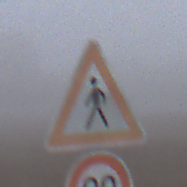
Verkehrszeichen: FussgaengerRechts
Zusatzzeichen unten: Geschwindigkeit80
Umgebung: Outdoor, RoadRail
Tageszeit: MorningAfternoon
Wetter: Overcast
Licht: Natural
Jahreszeit: NotSpecified
Kontrast: LowContrast